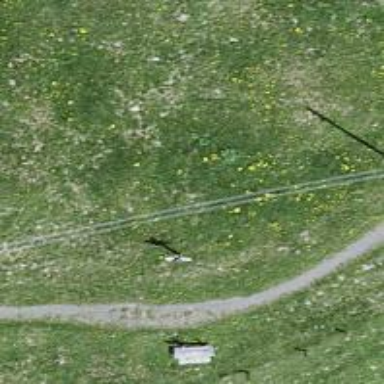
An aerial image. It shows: Wayside cross with historic significance.